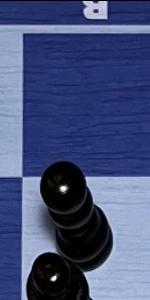
Label: Pawn_Black